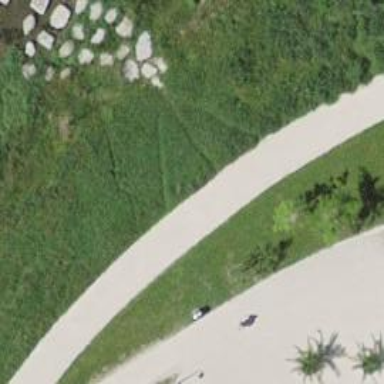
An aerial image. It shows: Footway with fine gravel surface.